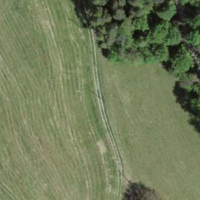
EUNIS habitat code: 52
Species observed at this site:
Melittis melissophyllum